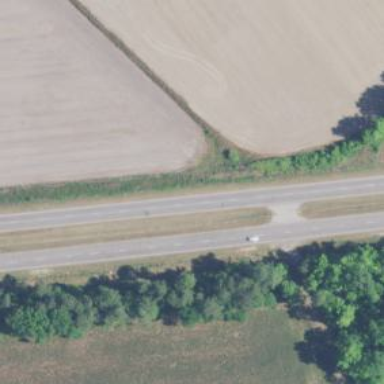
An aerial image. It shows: Trunk highway.